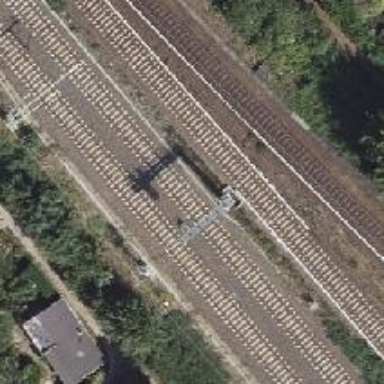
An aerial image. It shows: Railway signal.